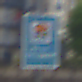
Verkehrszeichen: Wasserschutzgebiet
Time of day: MorningAfternoon
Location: Outdoor (Urban)
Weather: Overcast
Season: NotSpecified
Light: Natural